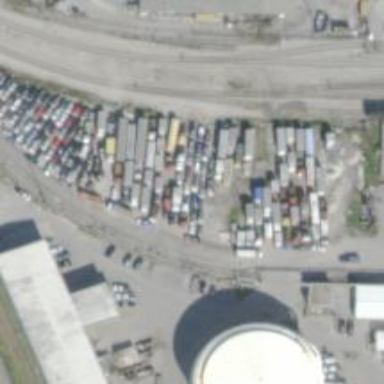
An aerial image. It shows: Rail spur service.